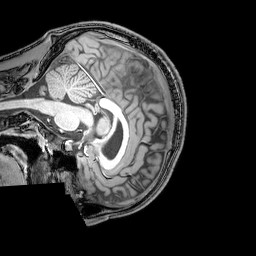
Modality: T1w
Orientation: sagittal
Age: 20
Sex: male
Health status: healthy
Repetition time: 0.081 s
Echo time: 0.037 s